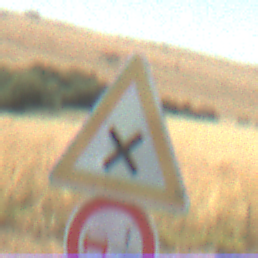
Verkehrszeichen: KreuzungOderEinmuendung
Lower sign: VerbotUeberholenEinspurigeFahrzeuge
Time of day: MorningAfternoon
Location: Outdoor (Nature)
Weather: PartlyCloudy
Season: NotSpecified
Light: Natural